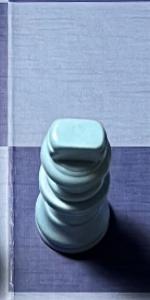
Label: King_White